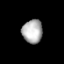
Tissue: prostate
Cell type: Myeloid cells
Senescence score: 0.2735
Nuclear area (px): 469
Mean DAPI intensity: 175.652